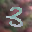
Label: 3